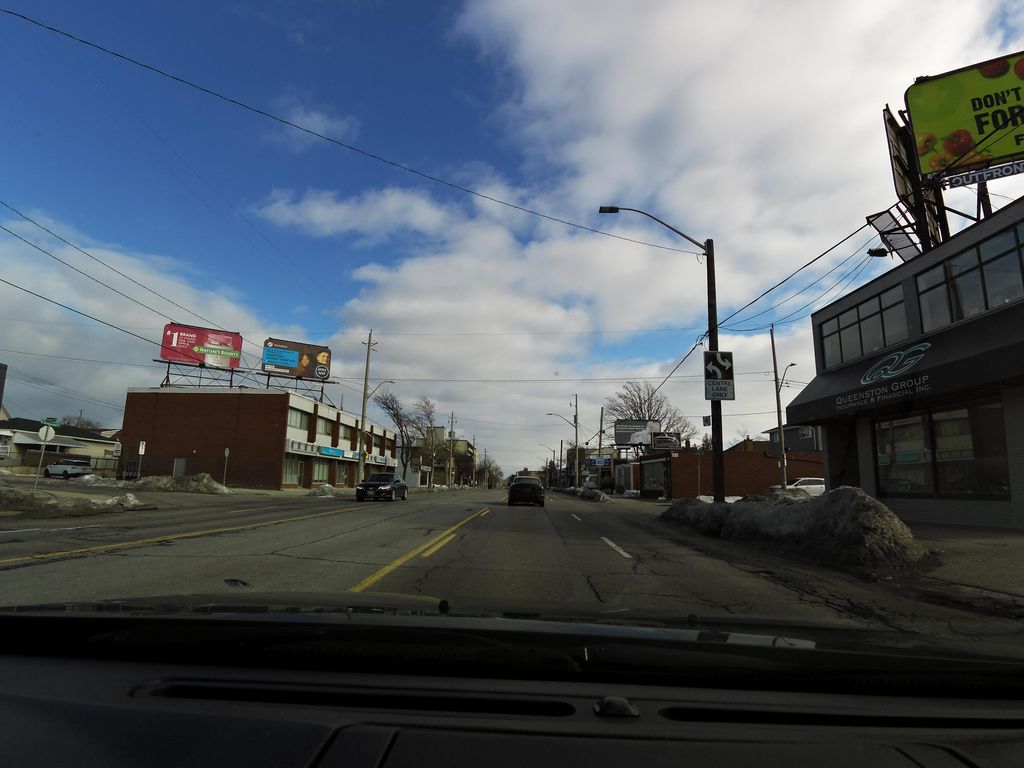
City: hamilton